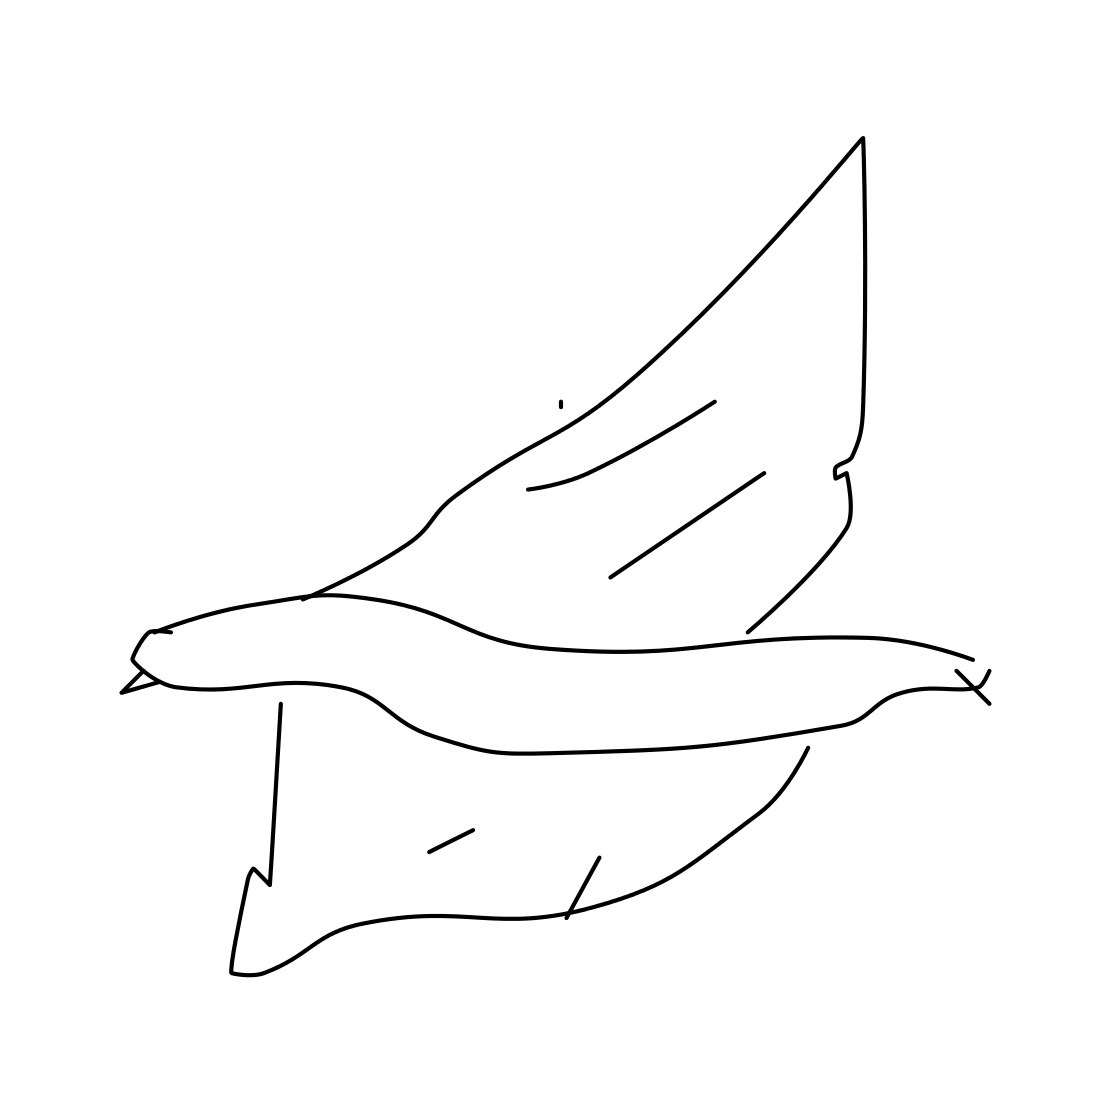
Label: flying bird